Question: Does anybody know how i can create a stacking list component (just like photoshop) where the first row starts at the bottom and the second on above the bottom and so on.
Normally the list component works like this.
0
1
2
3
what i need is a list component that works like this
3
2
1
0
To illustrated my question i have uploaded a picture of the component i need to build.
The rowindex of the inverted list component must start at the bottom.
meaning that the lowest row in the list is always zero.

Does anybody know how i can accomplish this?
Thanks
DJ
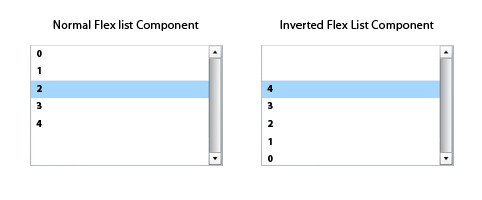
Answer: Define a new layout to do this. <URL> has some starting links.
Make sure you get the virtual layout working as well for the list control (I suggest just grabbing the VerticalLayout and changing the updateDisplayListReal.